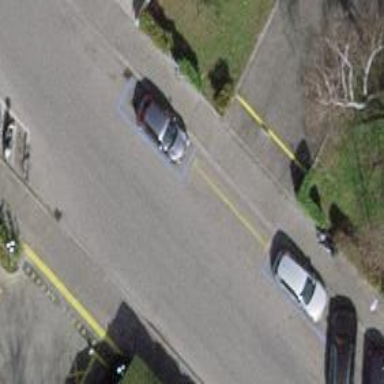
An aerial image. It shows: Asphalt sidewalk along the footway.